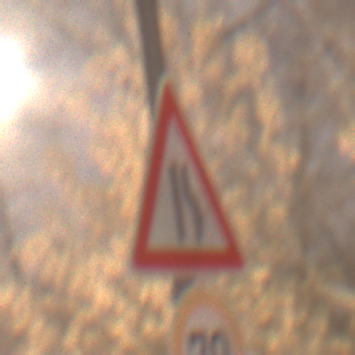
Verkehrszeichen: EinseitigVerengteFahrbahnRechts
Zusatzzeichen unten: Geschwindigkeit70
Umgebung: Outdoor, Urban
Tageszeit: Night
Wetter: Overcast
Licht: Artificial
Jahreszeit: Winter
Kontrast: MediumContrast